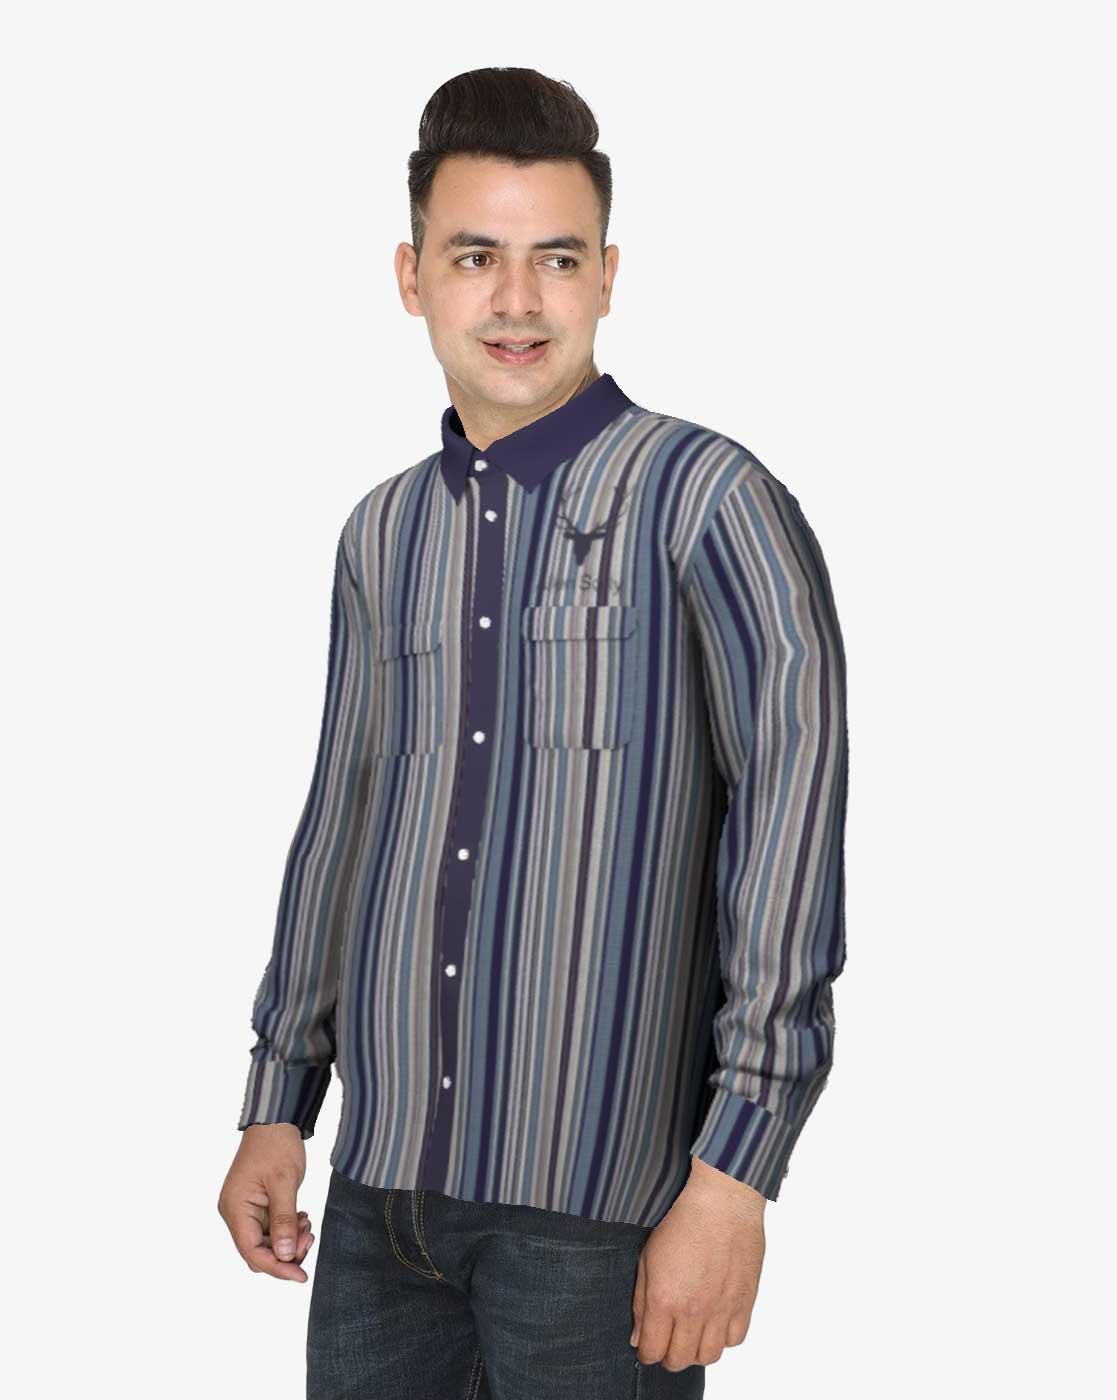
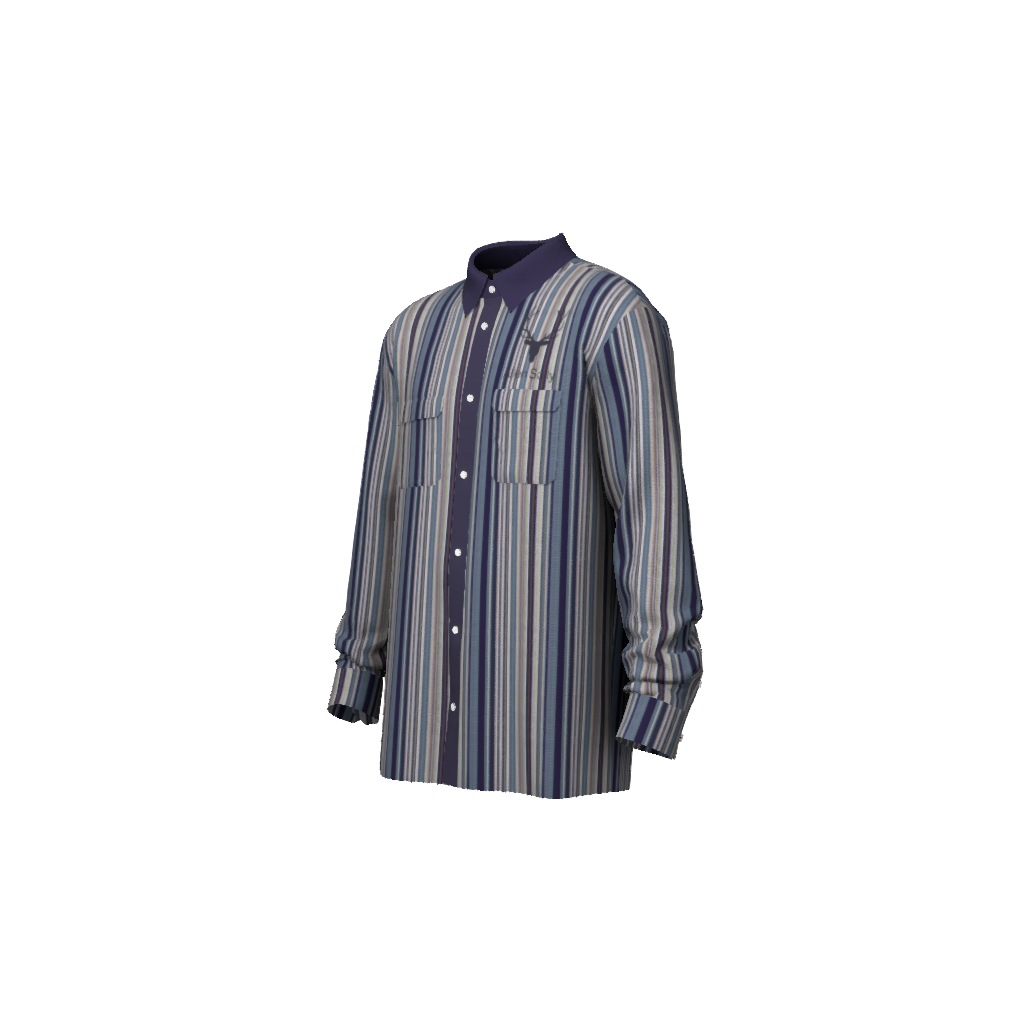
Clothing description: blue multi stripe button up tee